Question: Suppose I have a set of 2d line segments that are all connected. I need an algorithm that finds the outermost segments in the set. That is, the minimal subset that bounds the same region.
Note: this is not the same as finding the convex hull of the points making up the segments.
Edit:
On the top is the initial set of segments.
Below that is the same outline with interior segments deleted.
(Ignore the little grey crosses, they're just to mark intersection points.)
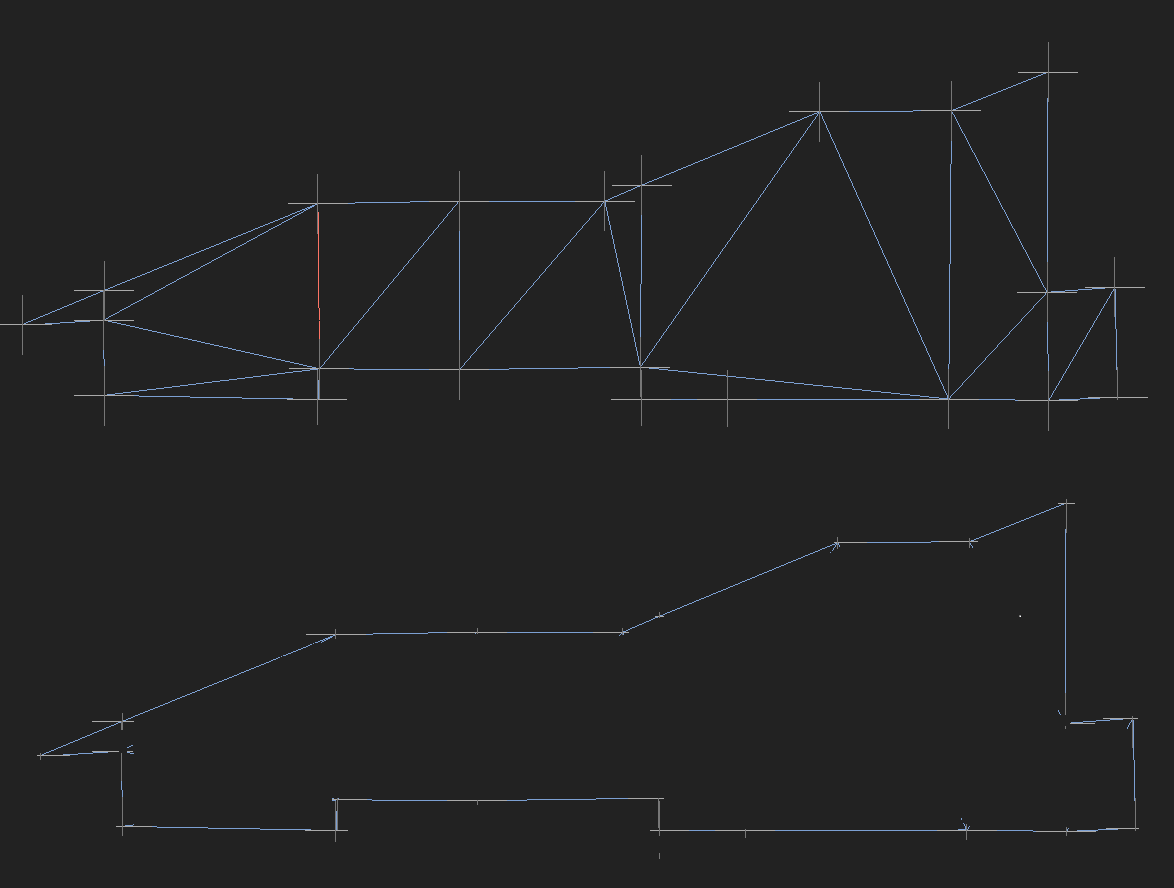
Answer: How would you do that with a pencil...?
1. Find the leftmost vertex (minimum x). If there's more than one, choose the lowest of them (minimum y). There is no vertex below the current one, so take the direction 'downwards' as a reference.
2. Find all edges going from the current vertex and calculate their directions (bearings). Find the one which makes the smallest positive angle (counter-clockwise) from the reference direction. That will be the outline segment.
3. Select its other end as your new 'current' vertex and set the direction from that vertex to the recent one as a new reference direction.
4. Proceed from step 2 until you arrive to the start vertex.
5. Remove all unvisited segments.
6. Remove all orphaned vertices (if any appeared in step 5).